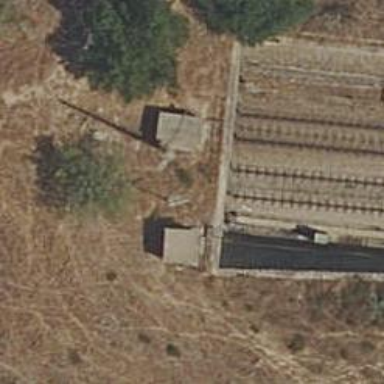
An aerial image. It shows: Railway track with contact lines for electrification.